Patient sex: M
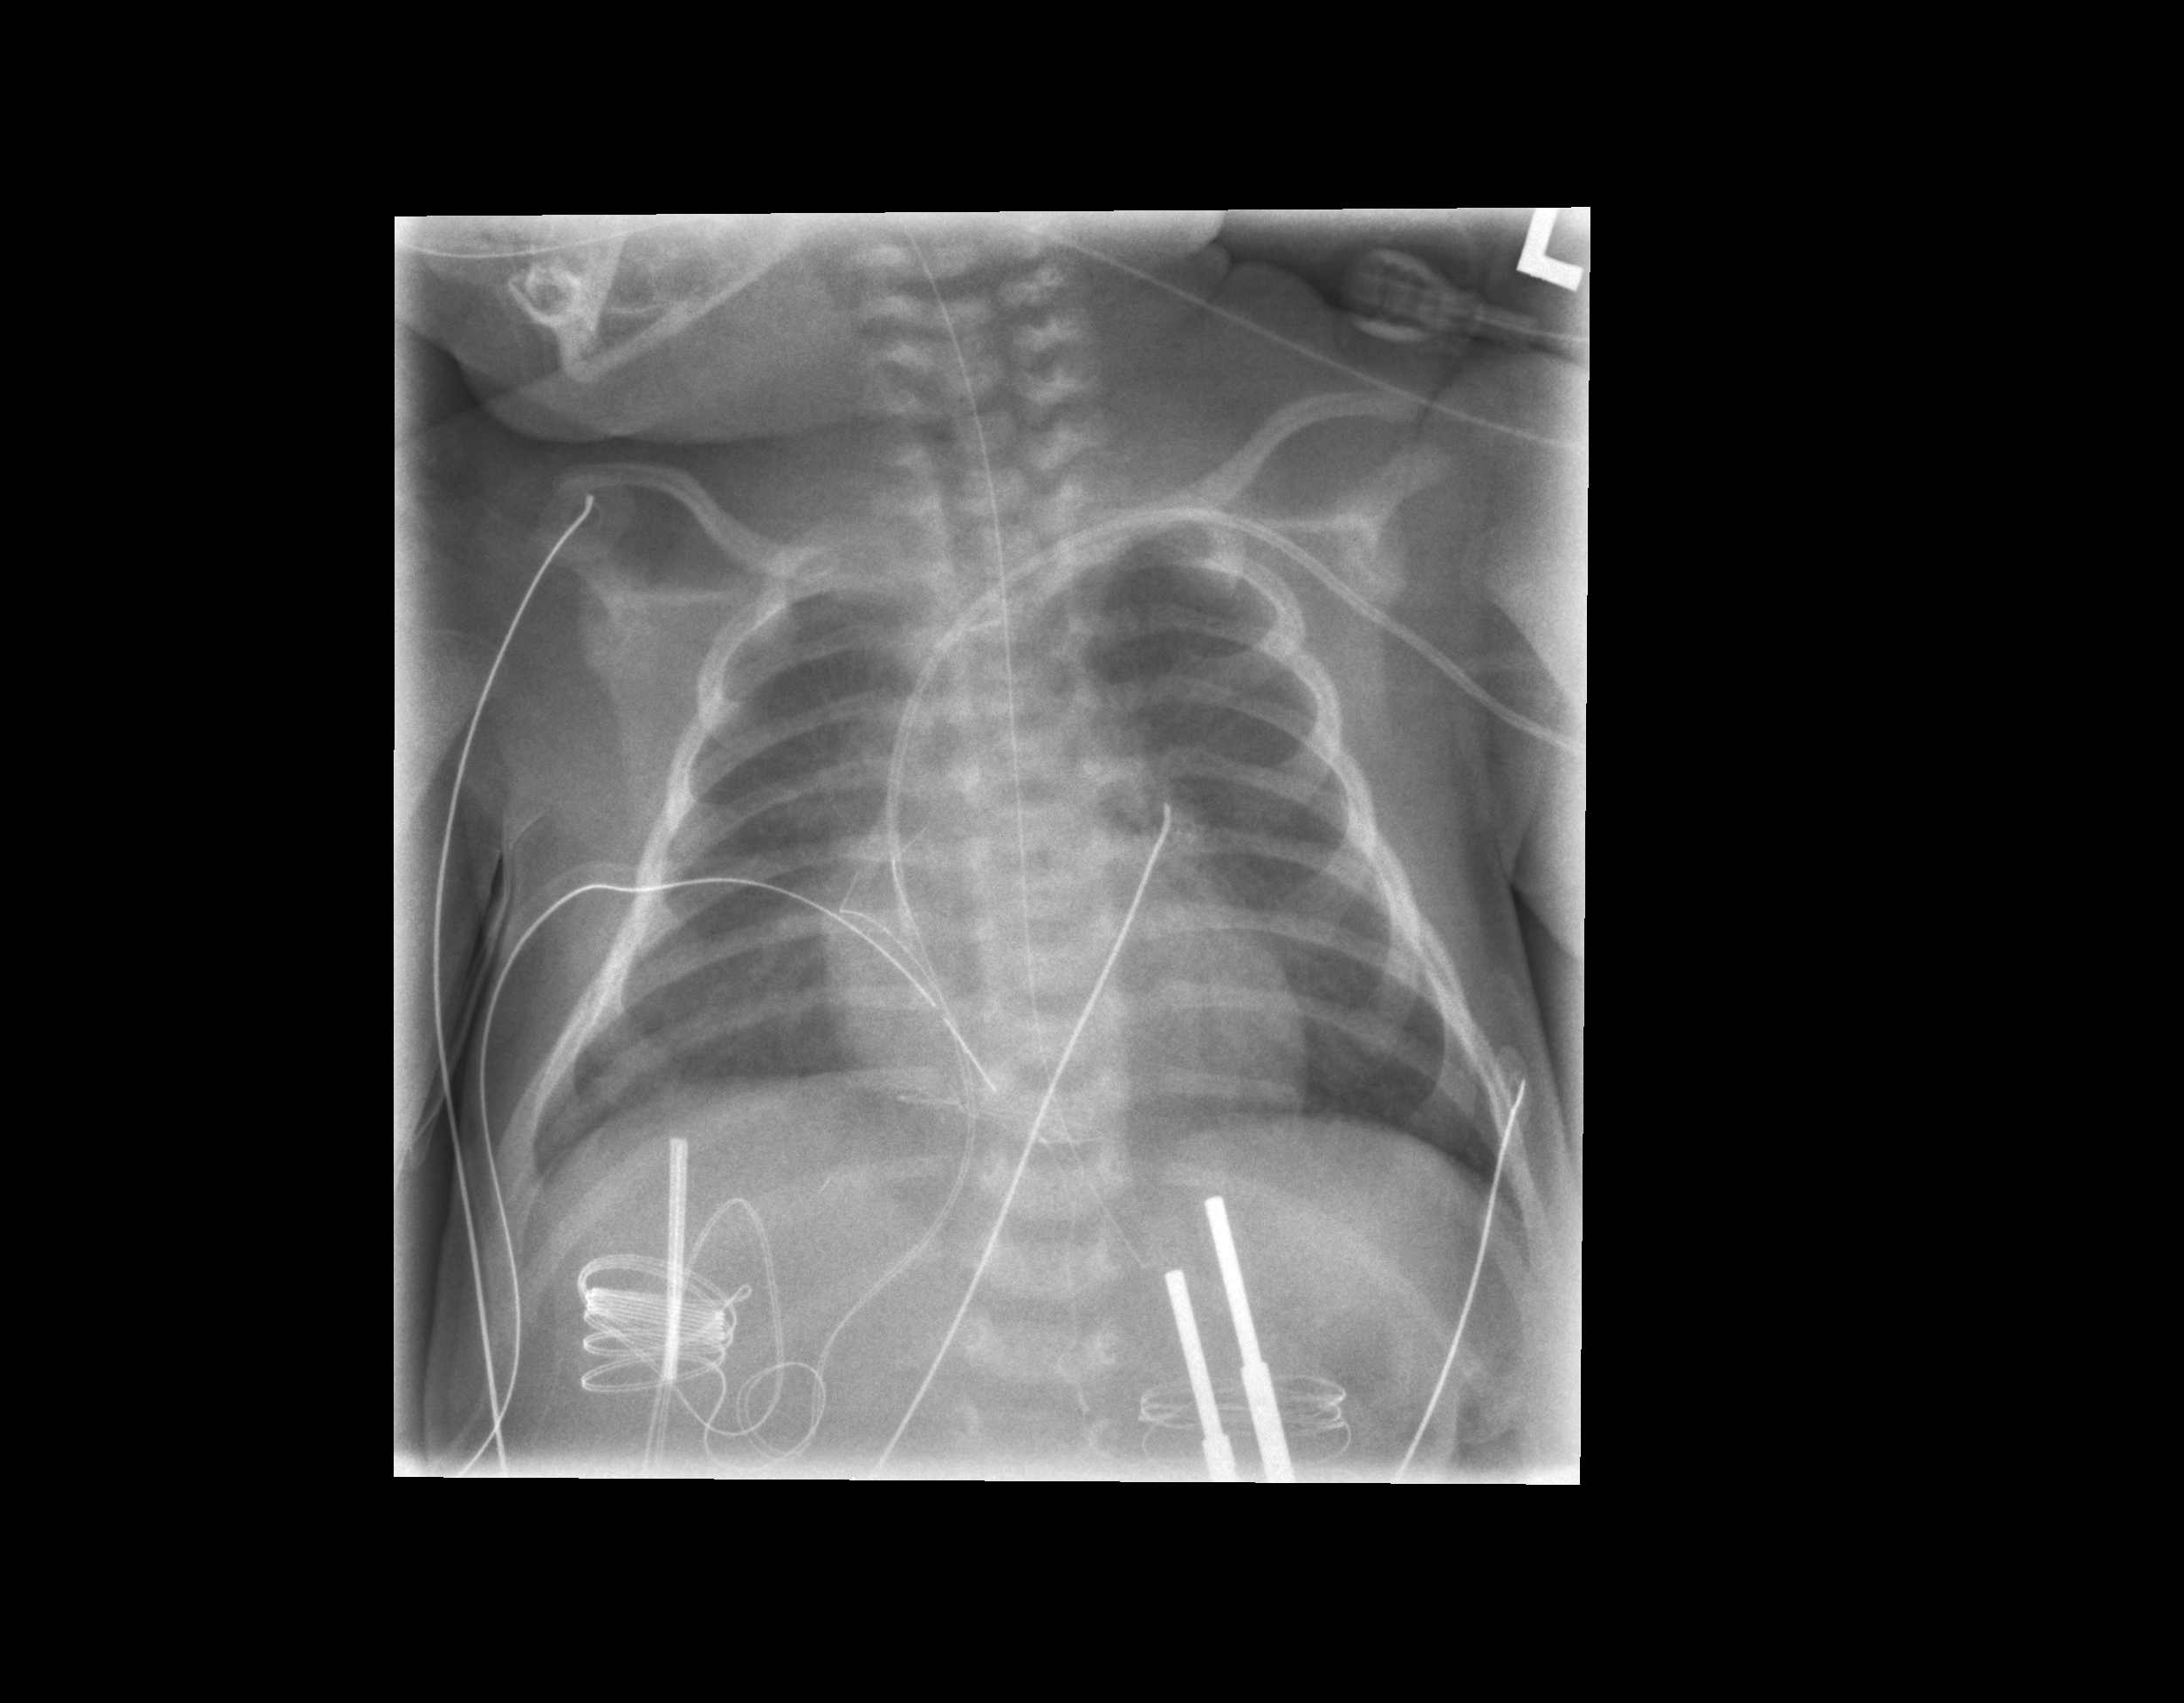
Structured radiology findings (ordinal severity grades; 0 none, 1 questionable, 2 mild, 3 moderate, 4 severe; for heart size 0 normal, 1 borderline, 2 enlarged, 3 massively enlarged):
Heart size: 0
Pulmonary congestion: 2
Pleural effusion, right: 0
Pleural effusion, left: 0
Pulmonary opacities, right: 0
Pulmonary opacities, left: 0
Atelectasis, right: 0
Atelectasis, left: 0